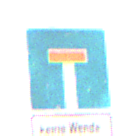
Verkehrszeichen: Sackgasse
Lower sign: HinweisGeaenderteVorfahrtVerkehrsfuehrungVerkehrsregelung3
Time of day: MorningAfternoon
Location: Outdoor (Nature)
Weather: Overcast
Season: NotSpecified
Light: Natural